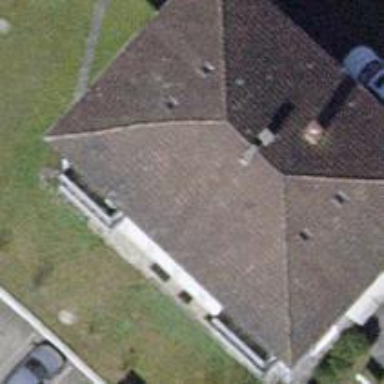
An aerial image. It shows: Hipped roof apartment building.